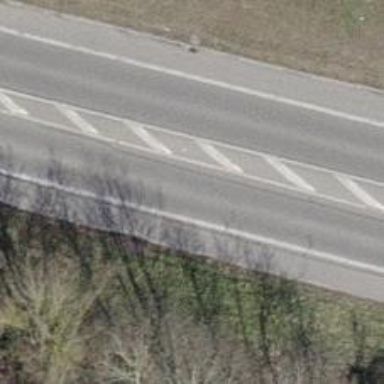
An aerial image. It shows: Secondary road with asphalt surface.